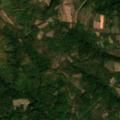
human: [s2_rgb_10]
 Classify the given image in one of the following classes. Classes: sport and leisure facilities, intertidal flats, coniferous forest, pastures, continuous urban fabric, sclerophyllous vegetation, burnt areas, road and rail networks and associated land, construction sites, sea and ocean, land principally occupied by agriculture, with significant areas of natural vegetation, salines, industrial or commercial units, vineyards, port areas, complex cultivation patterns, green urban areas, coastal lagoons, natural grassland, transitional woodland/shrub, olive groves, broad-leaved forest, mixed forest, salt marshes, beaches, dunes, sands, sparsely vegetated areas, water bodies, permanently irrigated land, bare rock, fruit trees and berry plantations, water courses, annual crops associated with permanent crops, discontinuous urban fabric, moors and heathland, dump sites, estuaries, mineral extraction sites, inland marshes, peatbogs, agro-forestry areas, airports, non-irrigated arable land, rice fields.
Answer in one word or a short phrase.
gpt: land principally occupied by agriculture, with significant areas of natural vegetation, broad-leaved forest